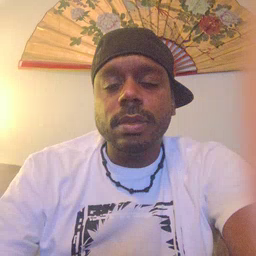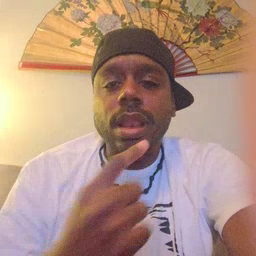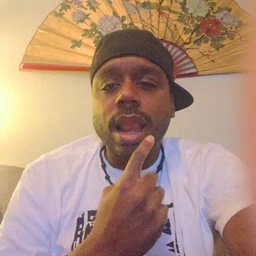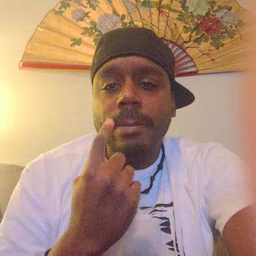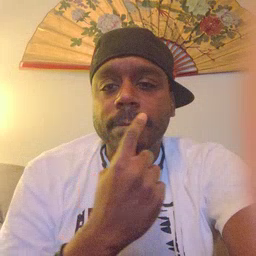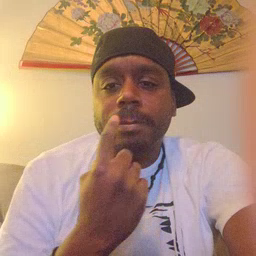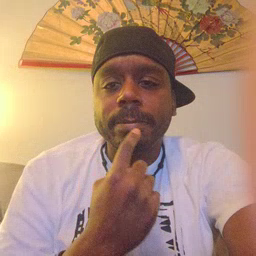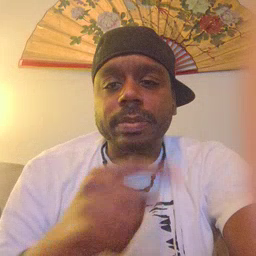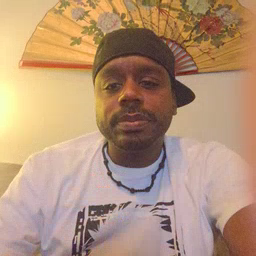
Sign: lips